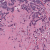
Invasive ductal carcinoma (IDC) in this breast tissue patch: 1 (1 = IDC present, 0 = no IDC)